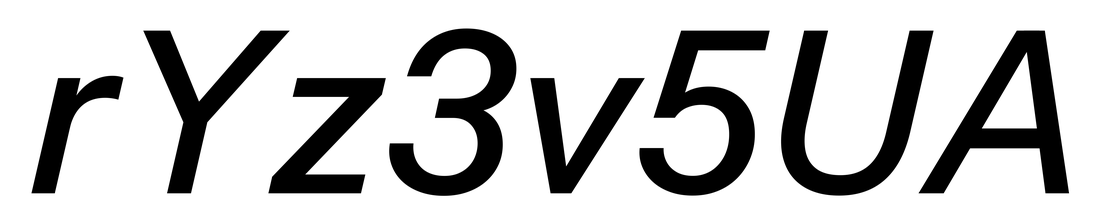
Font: InstrumentSans-Italic_Medium_Italic